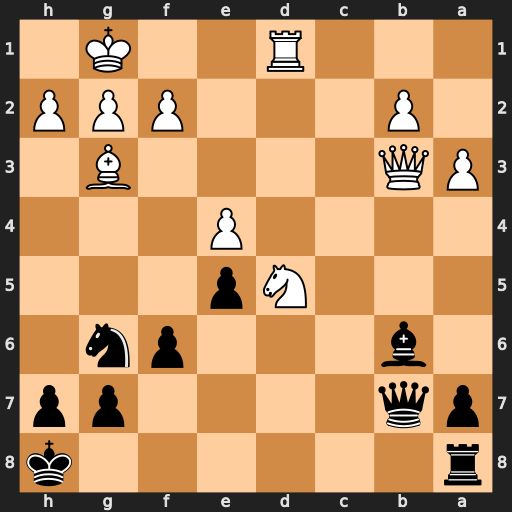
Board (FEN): r6k/pq4pp/1b3pn1/3Np3/4P3/PQ4B1/1P3PPP/3R2K1
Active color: b
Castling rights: -
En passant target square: -
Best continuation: Bxf2+ Bxf2 Qxb3